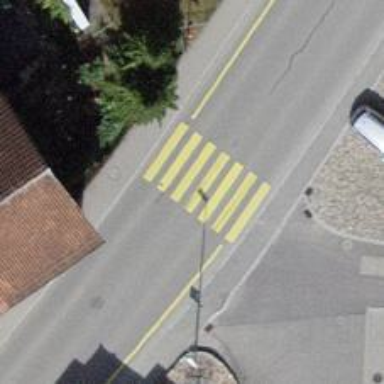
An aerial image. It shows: Uncontrolled road crossing.